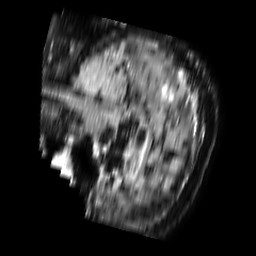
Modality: FLAIR
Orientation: sagittal
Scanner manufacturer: philips
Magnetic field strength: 1.5 T
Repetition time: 6 s
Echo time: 0.1031 s